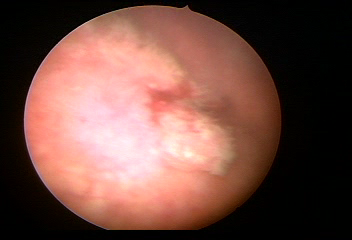
Modality: WLC
Class: Malignant
Subclass: HighGradePapillary
Lesion: L3
Stage: T1
Morphology: Papillary
Bladder cancer association: Yes
Annotated structures: Tumor